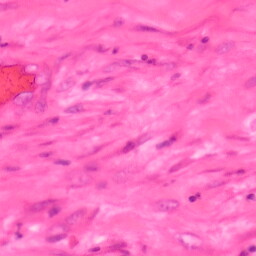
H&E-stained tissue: Colon